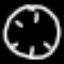
Label: clock